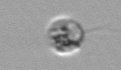
Label: Amoeba